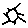
Label: sun